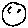
Label: moon